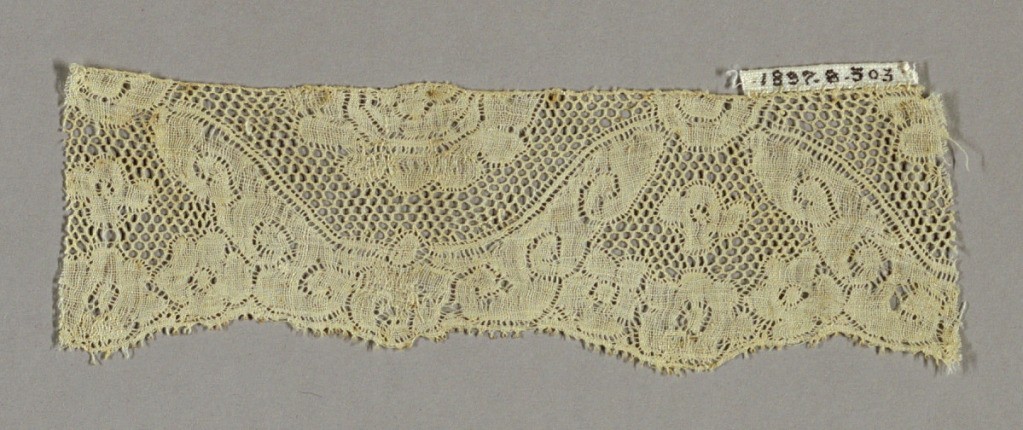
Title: Fragment
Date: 18th century
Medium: linen Technique: bobbin lace (Valenciennes ground)
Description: Border fragment has a conventionalized design of blossoms and scrolls with round mesh.